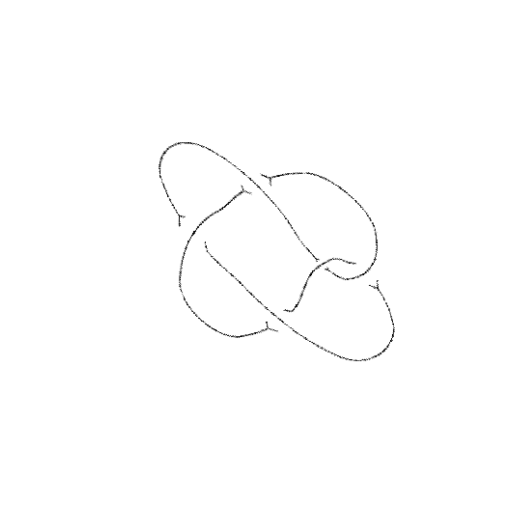
Crossing number: 5